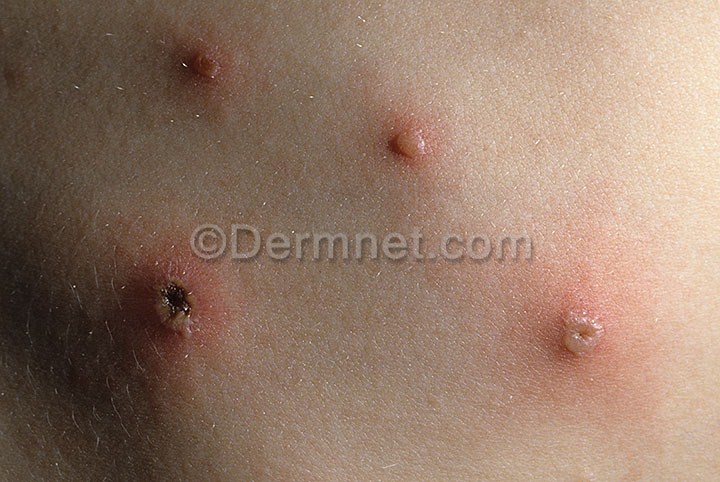
Disease: Warts Molluscum and other Viral Infections